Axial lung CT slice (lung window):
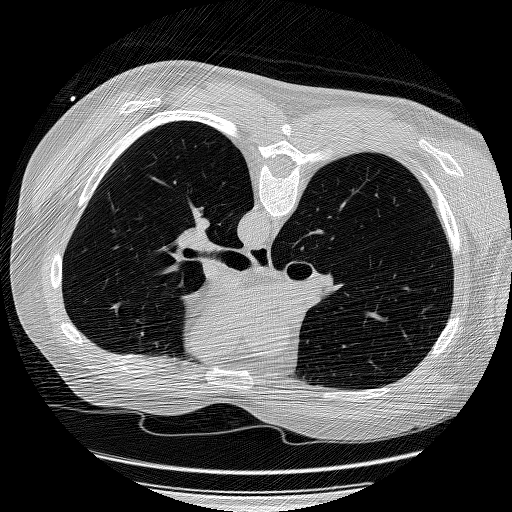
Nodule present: no